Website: home-depot
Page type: newsletter-management
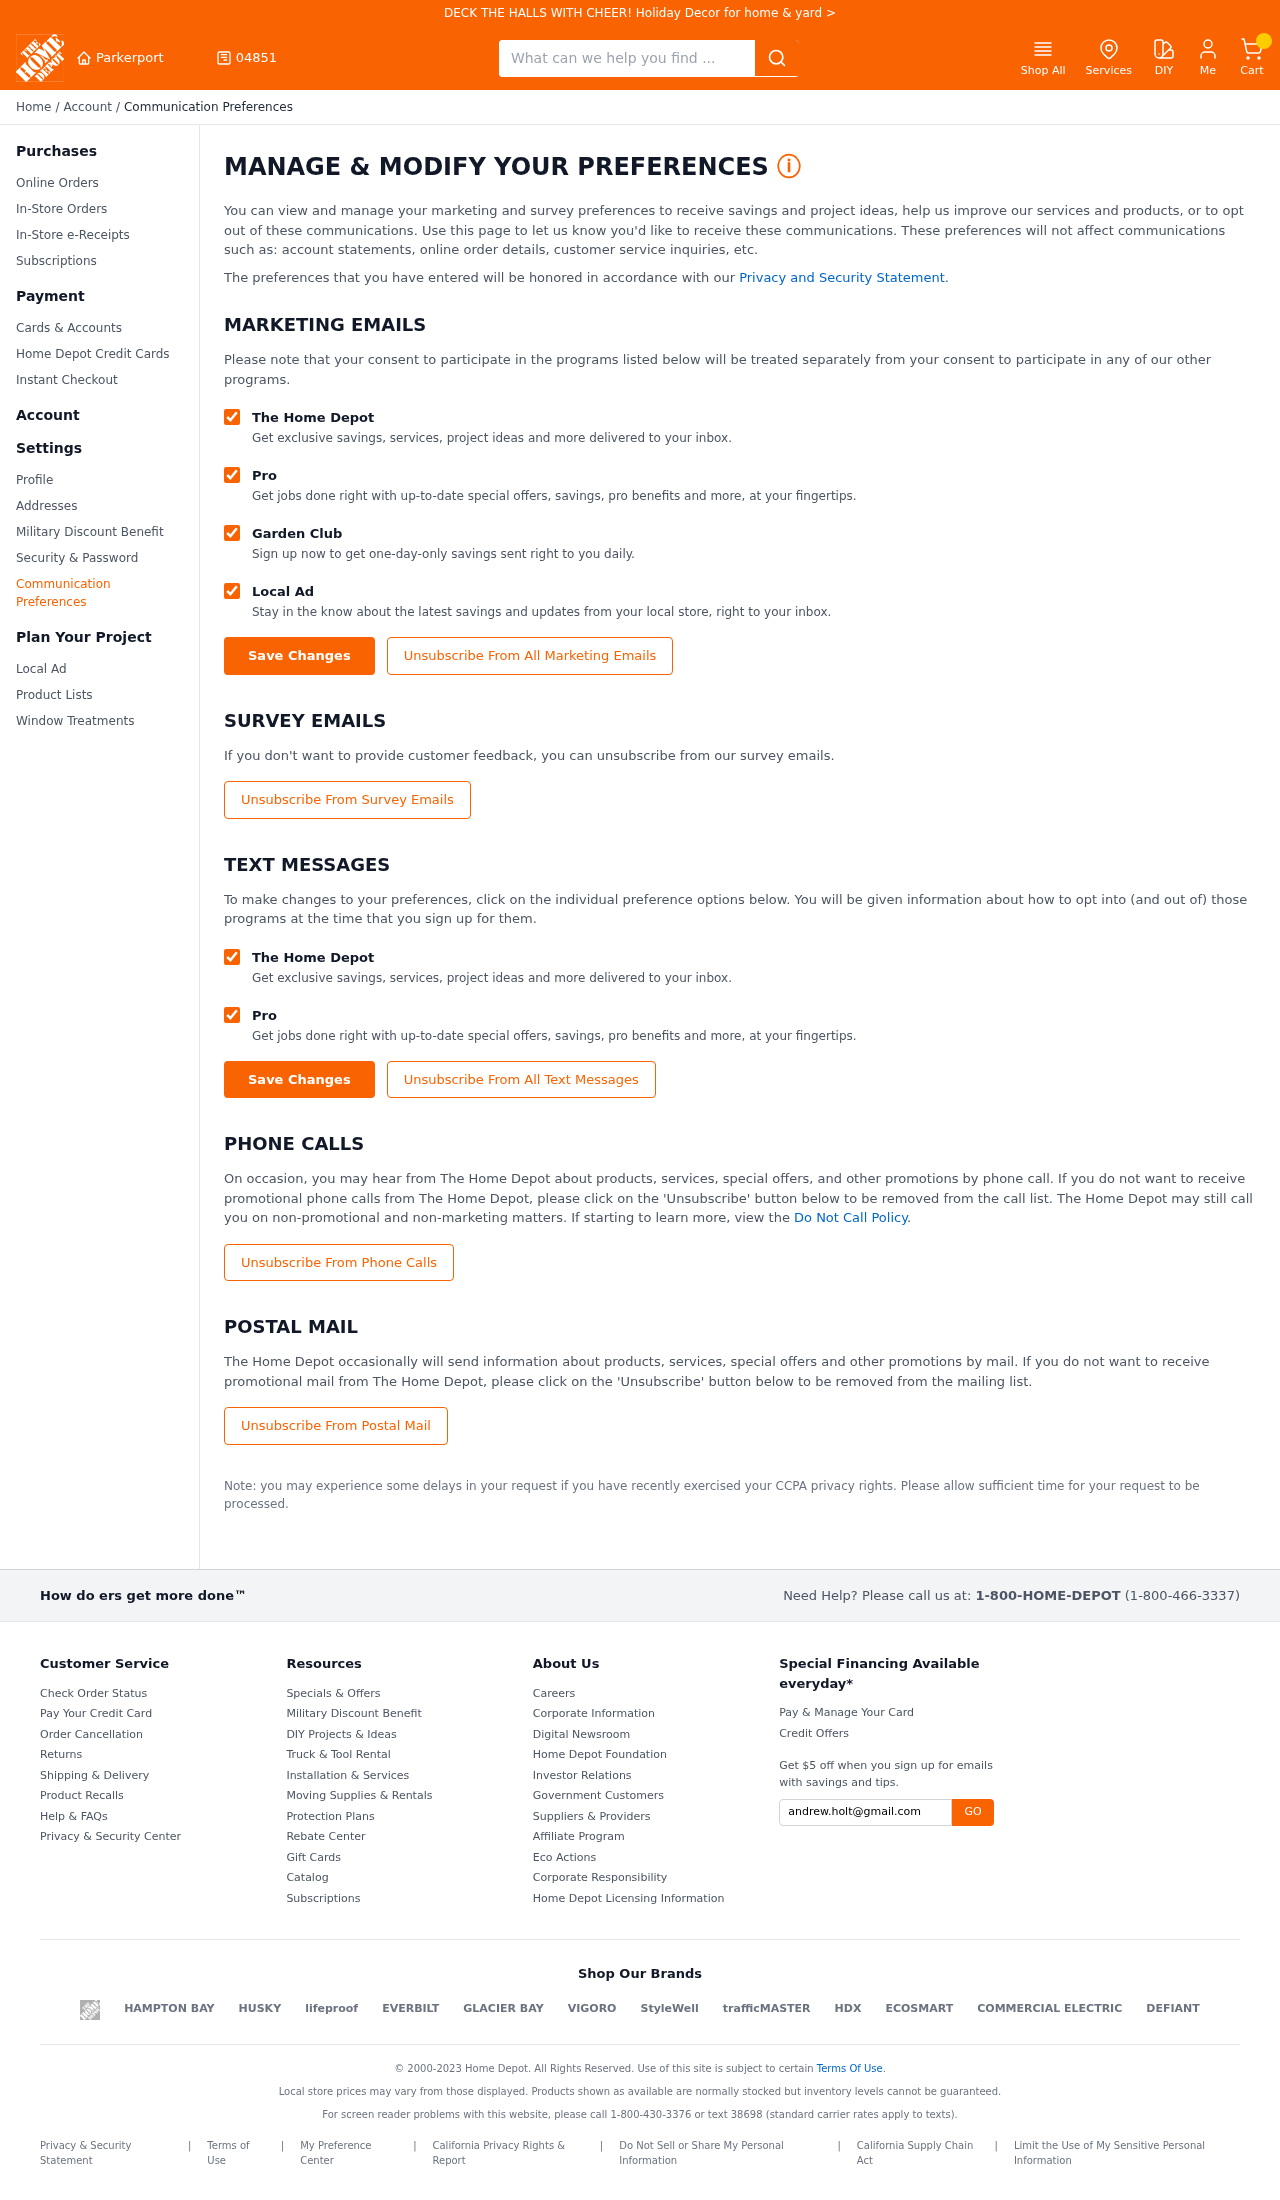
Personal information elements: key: PII_CITY
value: Parkerport
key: PII_POSTCODE
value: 04851
Search elements: key: HEADER_SEARCH
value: What can we help you find ...